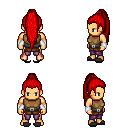
a pixel art fantasy rpg character, male body template, human, tanned skin, leather chest armor, magenta pants, red extra-long topknot hairstyle, white cloth bracers, gray slippers, four views (front, back, left, right), 2x2 character sprite sheet, small pixel art, hard edges, no anti-aliasing